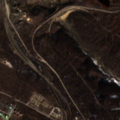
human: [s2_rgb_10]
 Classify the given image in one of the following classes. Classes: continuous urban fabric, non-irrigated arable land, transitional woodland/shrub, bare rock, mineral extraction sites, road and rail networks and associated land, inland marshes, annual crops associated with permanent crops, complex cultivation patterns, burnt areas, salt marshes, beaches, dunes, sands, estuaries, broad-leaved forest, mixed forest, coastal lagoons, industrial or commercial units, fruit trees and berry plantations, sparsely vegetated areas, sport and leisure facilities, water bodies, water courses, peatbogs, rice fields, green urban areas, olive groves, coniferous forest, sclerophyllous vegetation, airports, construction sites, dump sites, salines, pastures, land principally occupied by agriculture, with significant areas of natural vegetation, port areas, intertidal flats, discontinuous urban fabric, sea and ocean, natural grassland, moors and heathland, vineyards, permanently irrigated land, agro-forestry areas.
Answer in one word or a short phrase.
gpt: industrial or commercial units, mineral extraction sites, land principally occupied by agriculture, with significant areas of natural vegetation, broad-leaved forest, transitional woodland/shrub, sparsely vegetated areas